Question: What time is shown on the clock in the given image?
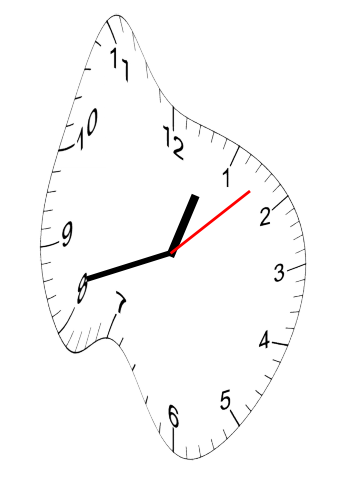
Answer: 12:42:08